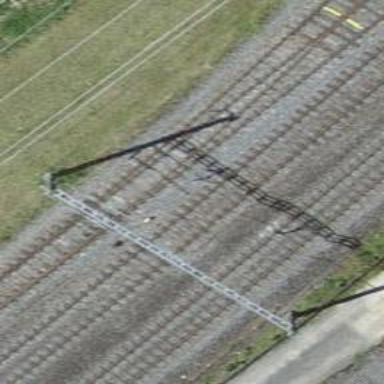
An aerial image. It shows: Railway switch.